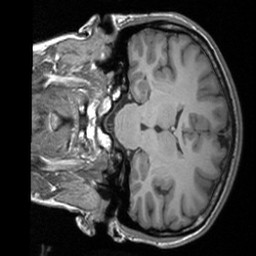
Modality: T1w
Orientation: coronal
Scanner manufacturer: siemens
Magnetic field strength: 3 T
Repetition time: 1.9 s
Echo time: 0.00226 s